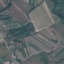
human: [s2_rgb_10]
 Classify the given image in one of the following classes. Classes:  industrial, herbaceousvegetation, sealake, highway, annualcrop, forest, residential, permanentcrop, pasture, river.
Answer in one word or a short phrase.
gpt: PermanentCrop